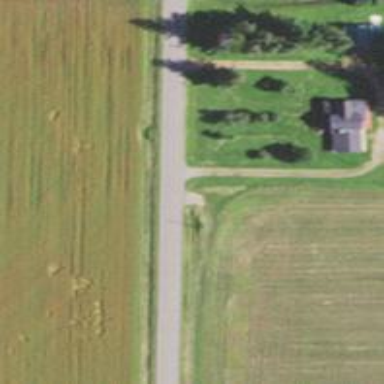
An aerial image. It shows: Unclassified road.